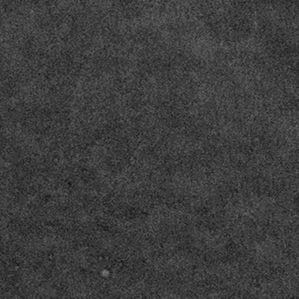
Label: frost